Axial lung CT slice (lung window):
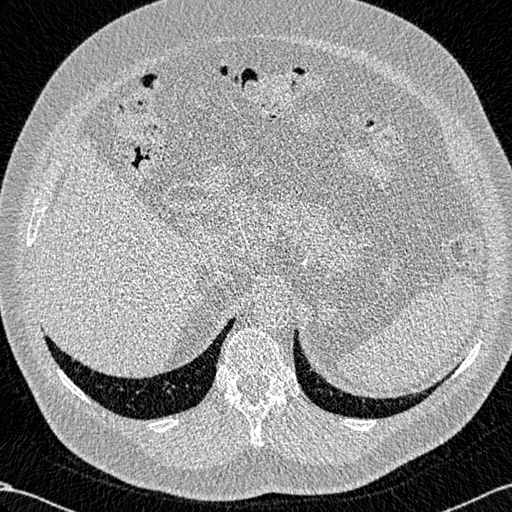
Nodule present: no